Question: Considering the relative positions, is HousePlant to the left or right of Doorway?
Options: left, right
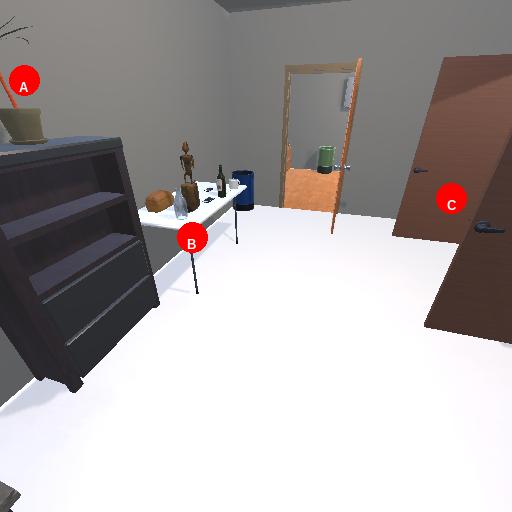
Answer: left